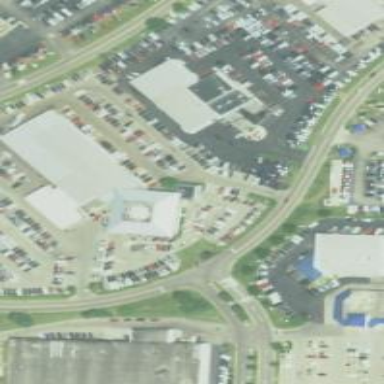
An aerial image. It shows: Building housing car shop.